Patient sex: M
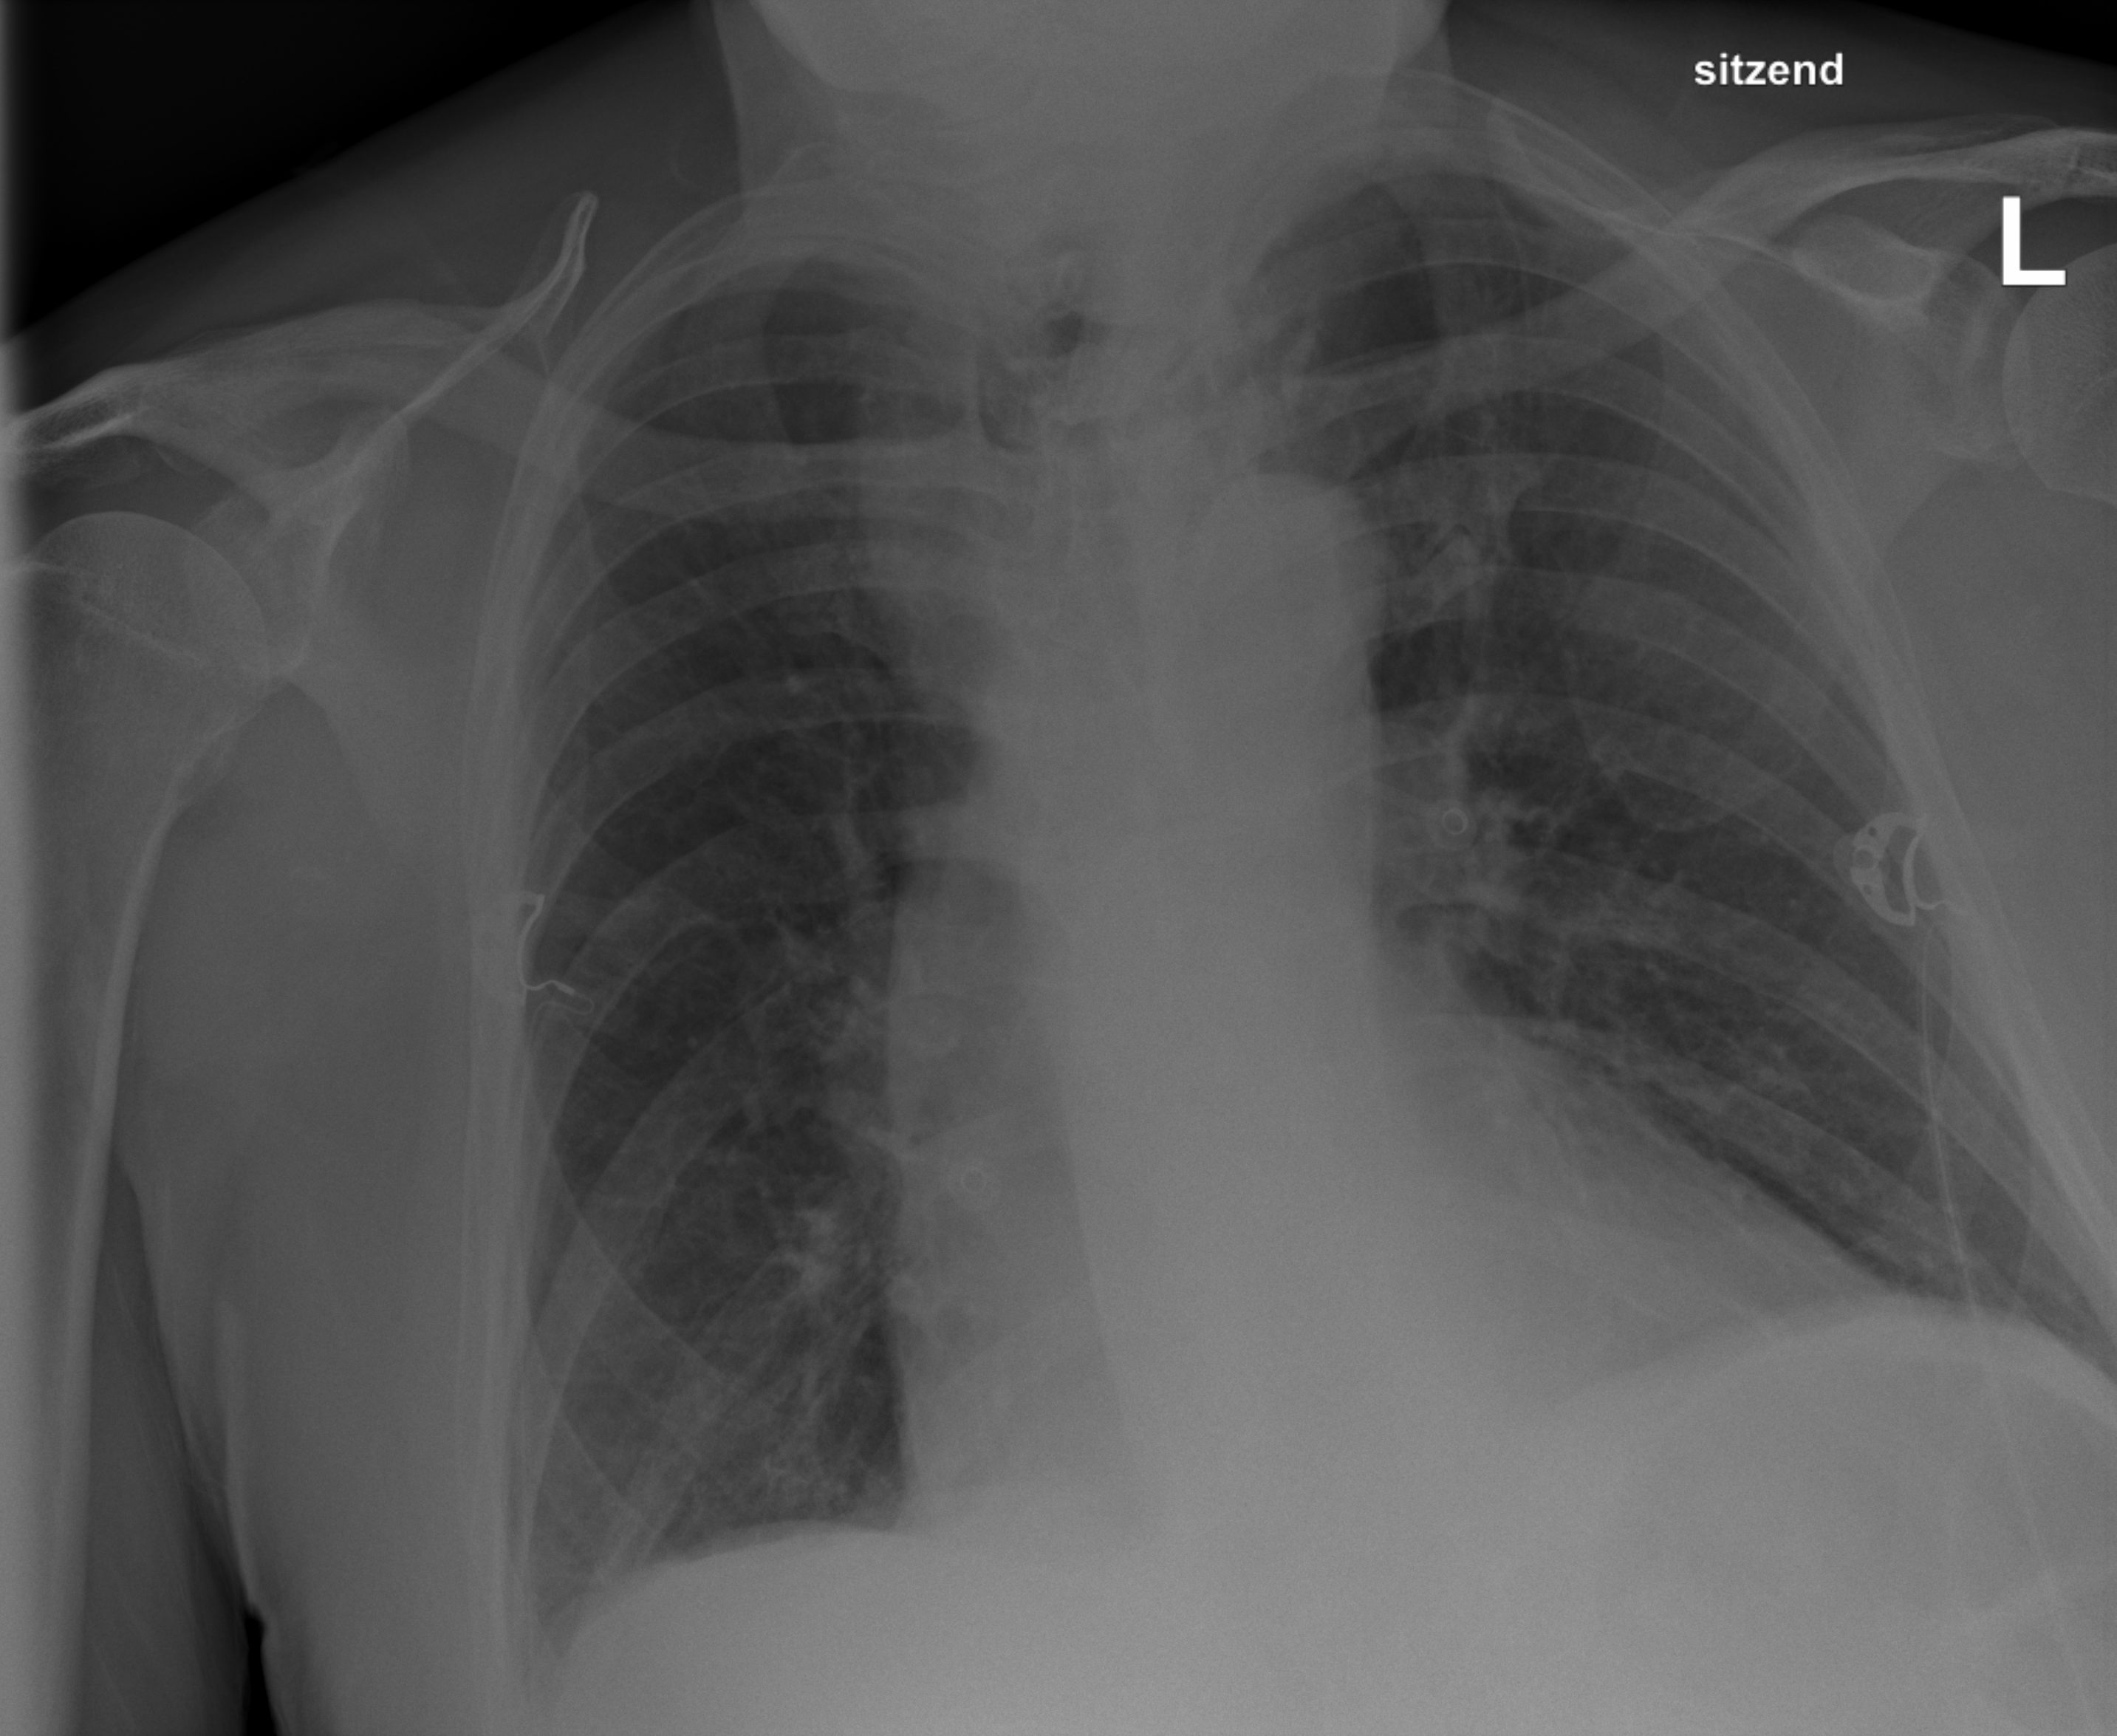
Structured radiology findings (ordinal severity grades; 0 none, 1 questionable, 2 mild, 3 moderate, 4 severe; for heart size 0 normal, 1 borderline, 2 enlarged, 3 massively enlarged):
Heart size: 2
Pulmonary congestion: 0
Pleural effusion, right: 1
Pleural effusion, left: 0
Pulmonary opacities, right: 0
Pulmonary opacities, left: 0
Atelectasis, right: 2
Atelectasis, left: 2